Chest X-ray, PA view. Patient: 31 years old, sex M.
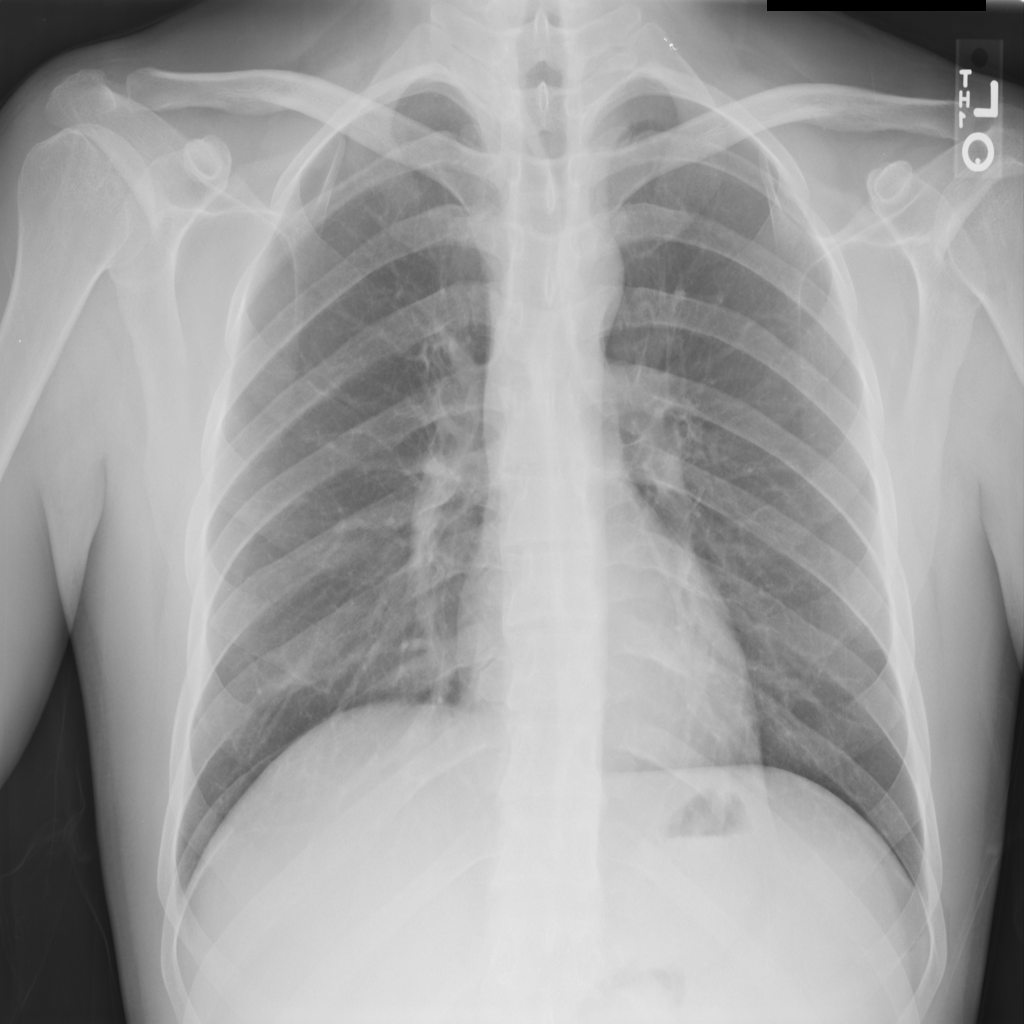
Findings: No Finding